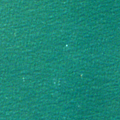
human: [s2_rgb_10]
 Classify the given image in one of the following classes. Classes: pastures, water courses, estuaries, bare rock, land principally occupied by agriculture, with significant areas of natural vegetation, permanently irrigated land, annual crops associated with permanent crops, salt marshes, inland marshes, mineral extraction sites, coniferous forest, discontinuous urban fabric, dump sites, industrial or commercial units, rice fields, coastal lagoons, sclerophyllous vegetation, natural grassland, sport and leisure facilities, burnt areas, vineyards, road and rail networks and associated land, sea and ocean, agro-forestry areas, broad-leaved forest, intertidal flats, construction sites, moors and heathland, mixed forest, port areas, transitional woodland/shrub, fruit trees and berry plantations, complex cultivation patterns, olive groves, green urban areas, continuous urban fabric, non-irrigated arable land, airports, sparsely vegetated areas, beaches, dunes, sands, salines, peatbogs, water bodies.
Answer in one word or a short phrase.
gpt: sea and ocean